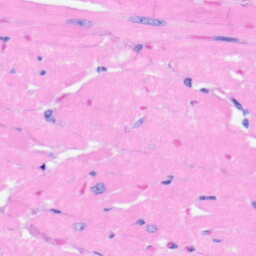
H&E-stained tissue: Heart